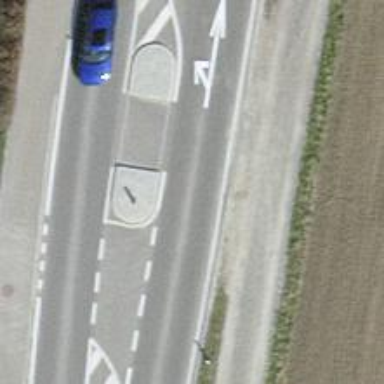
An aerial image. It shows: Unmarked road crossing.